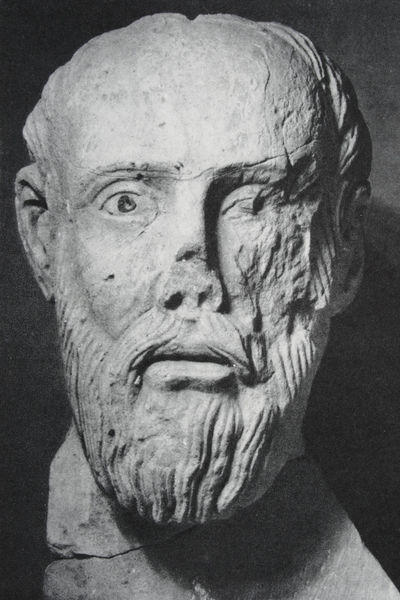
Titel: Kopf der Herme des Mannes mit der gebrochenen Nase - Skulptur für die Brückentoranlage von Capua
Standort: Capua
Institution: Museo Campano
Schlagwörter: kopf, mann, schatten, weiß, frisur, grau, licht, mund, nase, ohr, schwarz, stirn, blick, alt, bart, augen, gesicht, stein, portrait, porträt, auge, figur, haare, lippen, ohren, skulptur, statue, zerstörung, büste, glatze, bildhauerei, plastik, foto, fotografie, maske, schwarzweiss, loch, pupille, kaputt, antik, beschädigung, riss, bildhauer, glaze, zerfallen, defekt, bruch, gebrochen, beschädigt, abgebrochen, marmorbüste, ohrne, fragmet